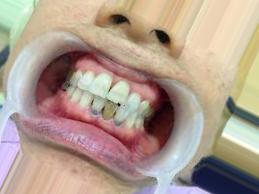
Condition: Tooth Discoloration